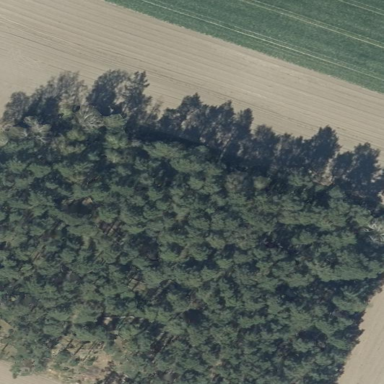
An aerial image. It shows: Forest area.